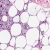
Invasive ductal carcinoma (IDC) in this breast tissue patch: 0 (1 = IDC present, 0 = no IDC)